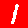
Digit: 1